Field crop: maize
Growth stage: 2
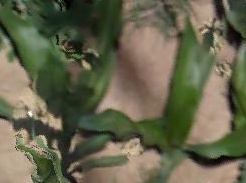
Species: maize